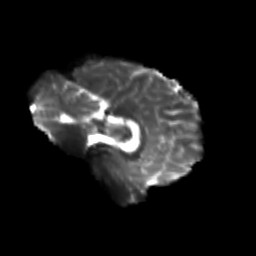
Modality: T2w
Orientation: sagittal
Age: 24
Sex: female
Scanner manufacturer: siemens
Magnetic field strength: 3 T
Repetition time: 3.5 s
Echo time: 0.113 s